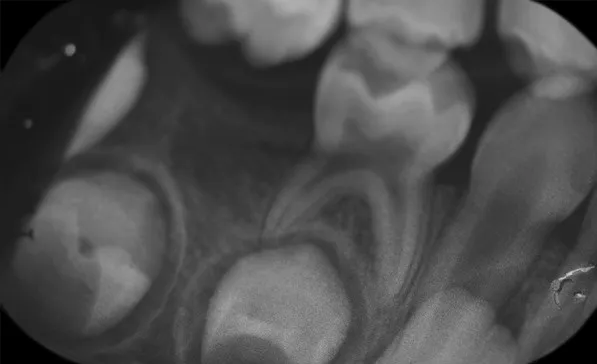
Periapical radiograph, 2 years later. Note: Normal development of the succedaneous tooth.
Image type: radiology (x_ray)